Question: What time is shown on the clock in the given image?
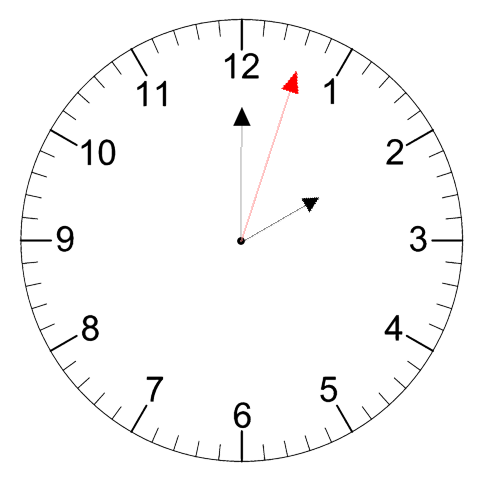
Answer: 02:00:03